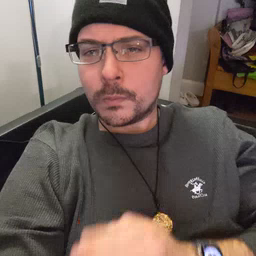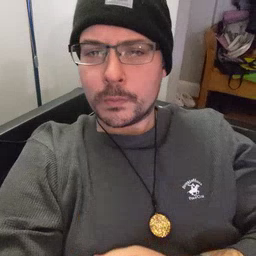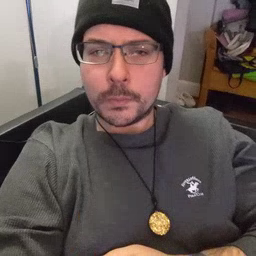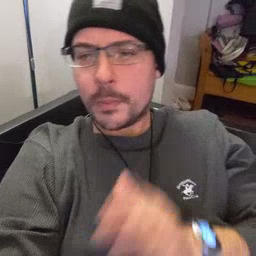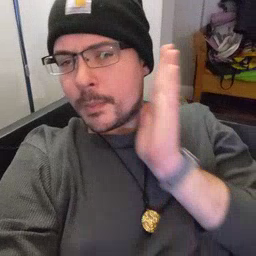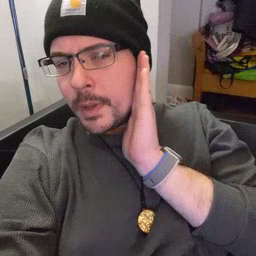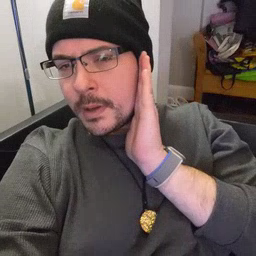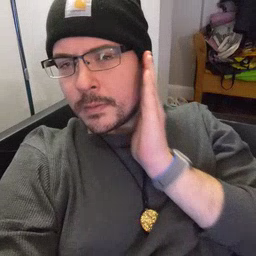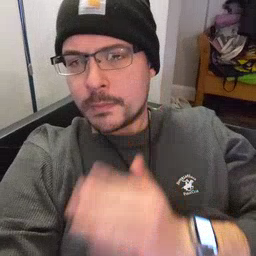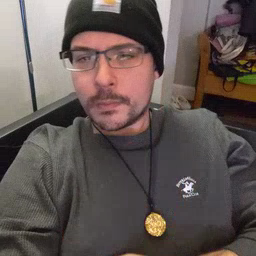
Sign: bed